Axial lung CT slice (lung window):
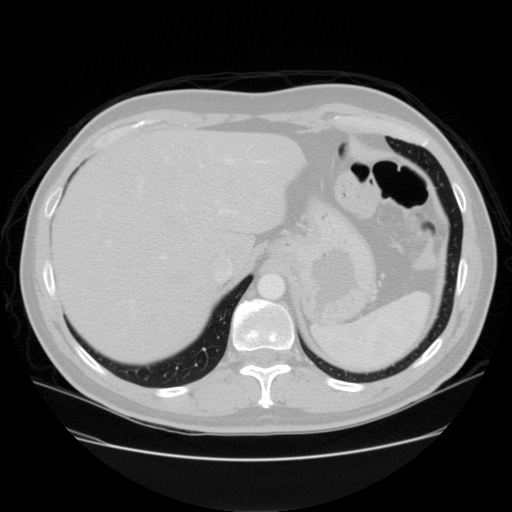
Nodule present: no